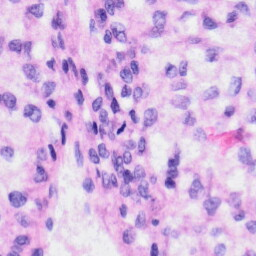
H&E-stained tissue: Liver